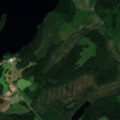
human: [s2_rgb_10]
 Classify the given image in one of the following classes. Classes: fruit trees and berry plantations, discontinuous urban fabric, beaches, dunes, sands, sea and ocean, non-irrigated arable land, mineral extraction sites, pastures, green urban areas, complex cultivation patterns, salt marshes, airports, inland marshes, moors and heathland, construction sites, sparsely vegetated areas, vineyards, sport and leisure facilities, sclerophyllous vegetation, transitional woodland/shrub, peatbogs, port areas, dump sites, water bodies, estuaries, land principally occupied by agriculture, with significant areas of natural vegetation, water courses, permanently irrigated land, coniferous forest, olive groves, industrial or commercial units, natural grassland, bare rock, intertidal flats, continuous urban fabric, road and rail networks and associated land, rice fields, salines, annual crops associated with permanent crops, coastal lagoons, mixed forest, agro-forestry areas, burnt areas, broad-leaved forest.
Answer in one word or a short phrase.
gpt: coniferous forest, mixed forest, water bodies